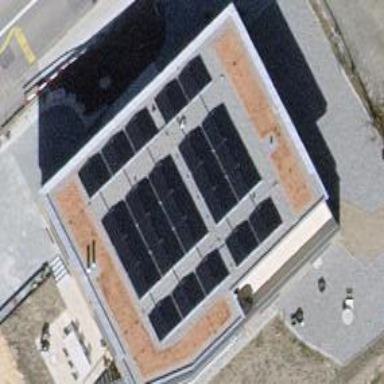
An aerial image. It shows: Solar photovoltaic panel generator.